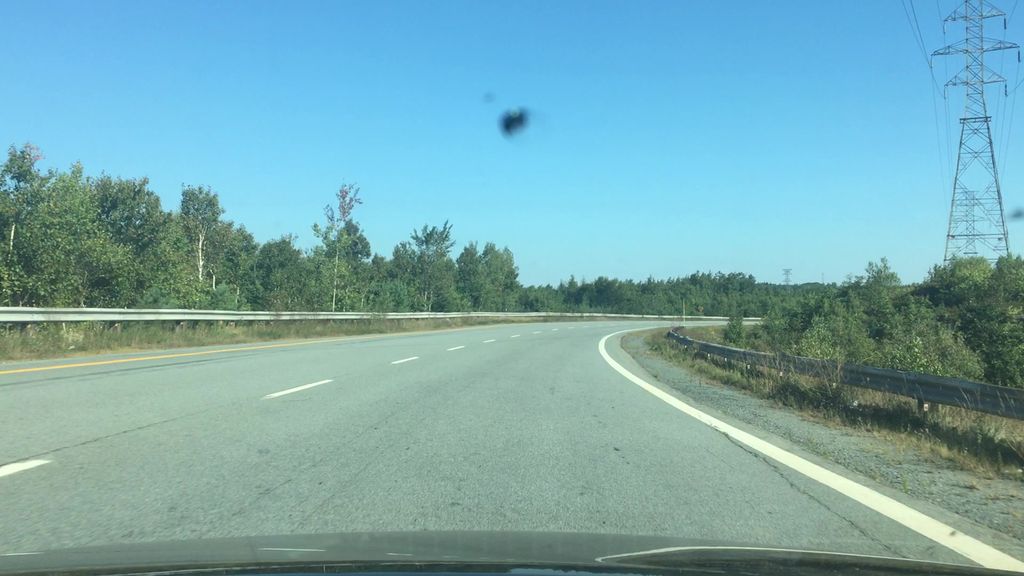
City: halifax